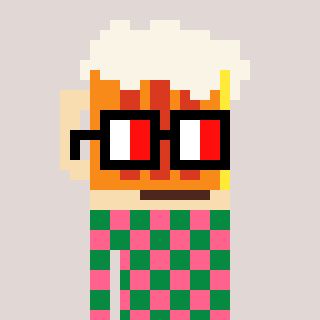
a pixel art character with square glasses with black frames and red eyes, a beer-shaped head and a green-colored body on a warm background